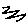
Label: zigzag